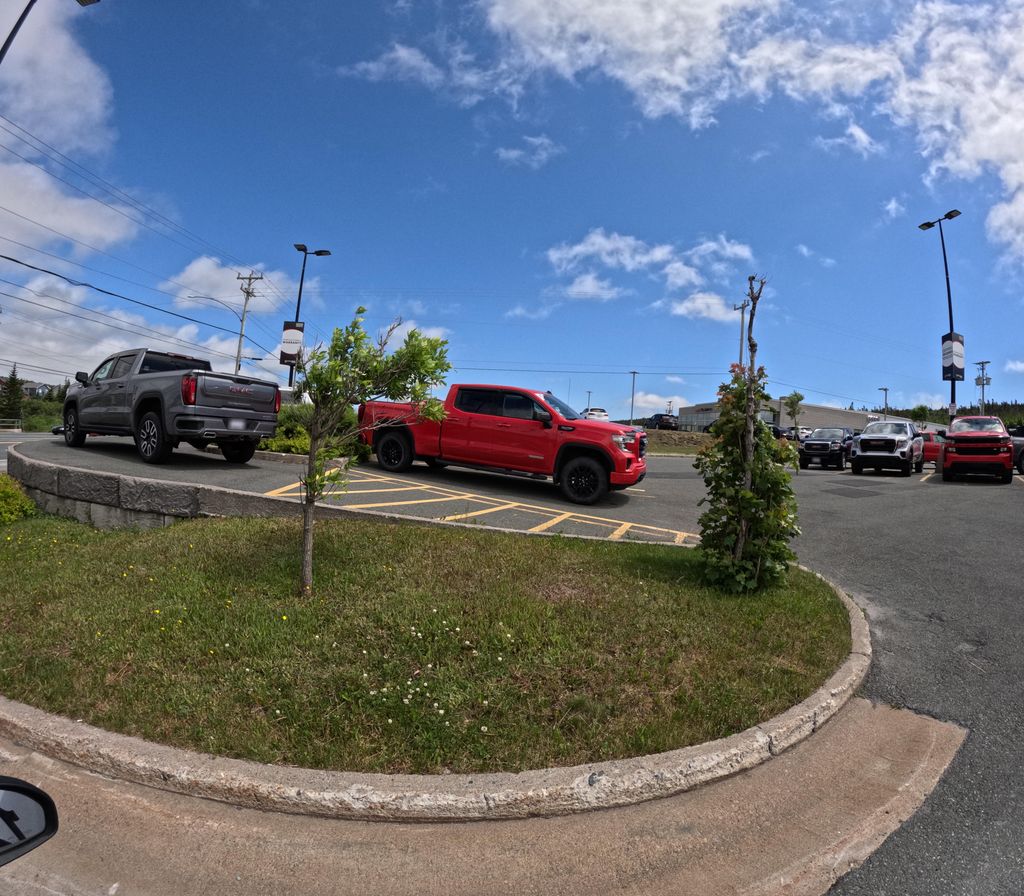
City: st_johns